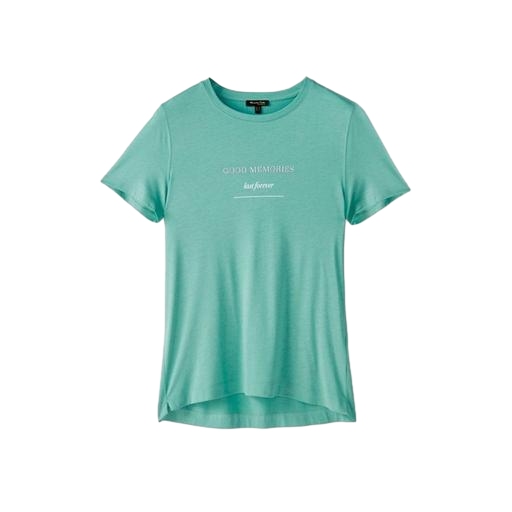
green motivation tee, green women's t-shirt, green women's crewneck tee, white background